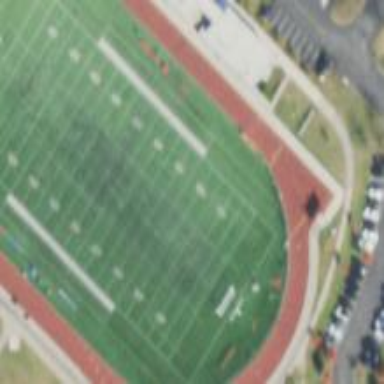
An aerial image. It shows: Pitch for American football.